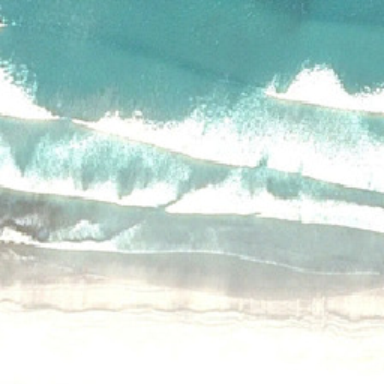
Beside the yellow beach is a pale blue sea .